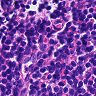
Metastatic tissue present: no